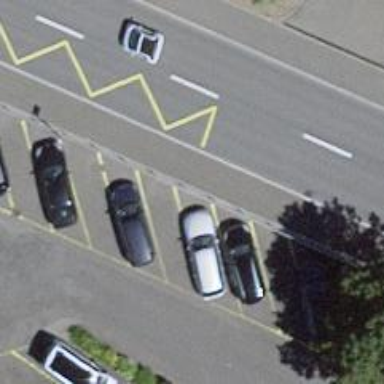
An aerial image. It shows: Sidewalk leading to public transport platform.